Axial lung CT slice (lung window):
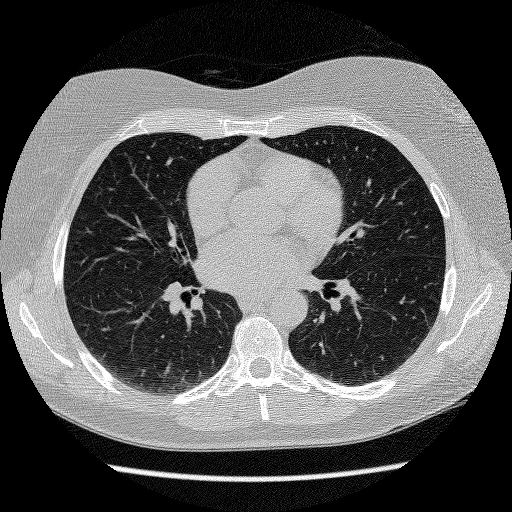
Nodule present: no